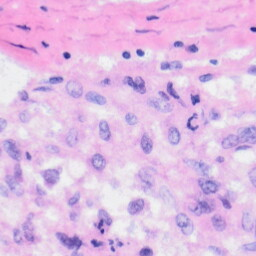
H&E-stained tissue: Liver